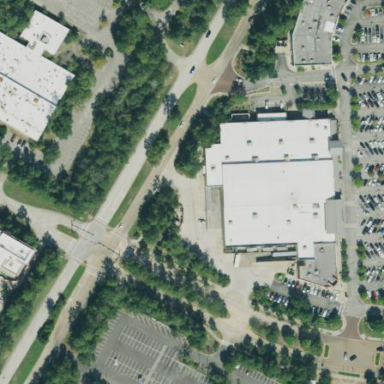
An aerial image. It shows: Supermarket located in building.